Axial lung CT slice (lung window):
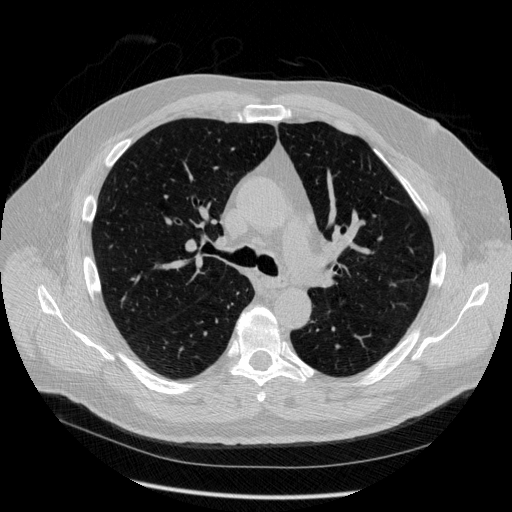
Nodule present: no